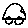
Label: car